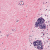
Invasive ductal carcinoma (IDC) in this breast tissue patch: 0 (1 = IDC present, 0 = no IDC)